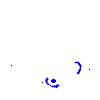
Particle: pion